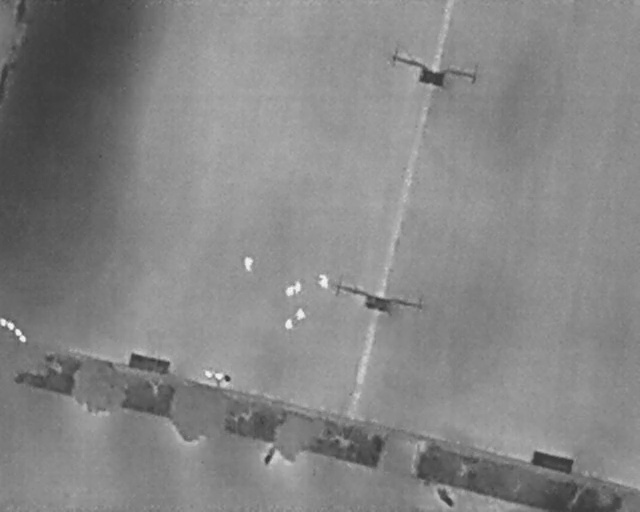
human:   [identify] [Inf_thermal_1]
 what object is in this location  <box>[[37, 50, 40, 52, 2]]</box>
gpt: <ref>1 medium person at the center</ref>